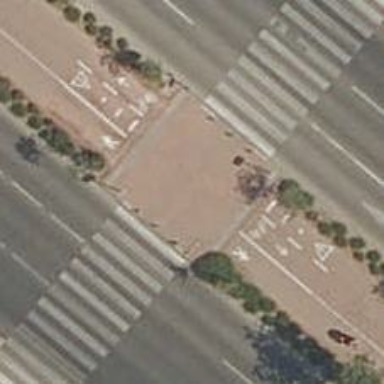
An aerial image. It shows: Pedestrian crossing with zebra markings on footway.